Question: Im trying to document my framework with phpDocumentor v2. All is well except for constants. Here is my code:
'''
// Define our site url
if( MOD_REWRITE )
{
/**
* The URL to get to the root of the website (HTTP_HOST + webroot)
*
* @package System
*/
define('SITE_URL', Request::BaseUrl());
}
else
{
/**
* @ignore
*/
define('SITE_URL', Request::BaseUrl() .'/?uri=');
}
'''
The problem is that in the picture here:

Not only is SITE_URL printed twice (despite the @ignore tag on the second one), but also there is no description, and the constant isnt being stored under the "System" package as defined. The description, nor any phpdoc tags work for any of my defined contsants, yet every other doc block (functions and classes) work just fine. Does anyone know how to fix this?
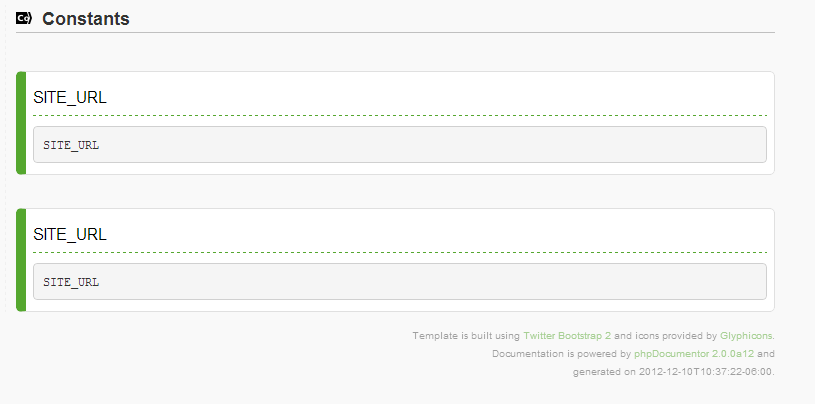
Answer: phpDocumentor see two constants. Better is defined constant only once in one place.
Better solution:
'''
define('SITE_URL', Request::BaseUrl() . ( !MOD_REWRITE ? '/?uri=' : null ) );
'''